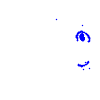
Particle: electron